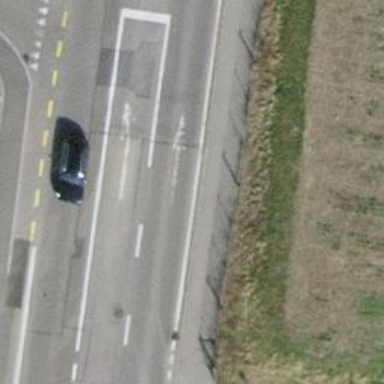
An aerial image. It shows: Uncontrolled road crossing with markings.